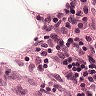
Metastatic tissue present: no